Question: I just want to ask how to get this working.

I would love to build this into my own installer but I don't get it
well to be fair i have the script but it doesn't fit with my other scripts that are already in there here are my script
'''
[Code]
//////////////////////////////////////////////////////////////
//////////////////////////////////////////////////////////////
//////////////////////////////////////////////////////////////
//////////////////////////////////////////////////////////////
//////////////////////////////////////////////////////////////
/////ISTool generated Funktion to downlod additional files////
//////////////////////////////////////////////////////////////
//////////////////////////////////////////////////////////////
//////////////////////////////////////////////////////////////
// Function generated by ISTool.
function NextButtonClick(CurPage: Integer): Boolean;
begin
Result := istool_download(CurPage);
end;
//////////////////////////////////////////////////////////////
//////////////////////////////////////////////////////////////
//////////////////////////////////////////////////////////////
//////////////////////////////////////////////////////////////
//////////////////////////////////////////////////////////////
//////////////////////////////////////////////////////////////
//////////////////////////////////////////////////////////////
//////////////////////////////////////////////////////////////
//////////////////////////////////////////////////////////////
//////////////////////////////////////////////////////////////
/////////////////////////Own Components Page//////////////////
//////////////////////////////////////////////////////////////
//////////////////////////////////////////////////////////////
//////////////////////////////////////////////////////////////
//////////////////////////////////////////////////////////////
//////////////////////////////////////////////////////////////
type
TPositionStorage = array of Integer;
var
CompPageModified: Boolean;
CompPagePositions: TPositionStorage;
procedure SaveComponentsPage(out Storage: TPositionStorage);
begin
SetArrayLength(Storage, 15);
Storage[0] := WizardForm.Height;
Storage[1] := WizardForm.NextButton.Top;
Storage[2] := WizardForm.BackButton.Top;
Storage[3] := WizardForm.CancelButton.Top;
Storage[4] := WizardForm.ComponentsList.Height;
Storage[5] := WizardForm.OuterNotebook.Height;
Storage[6] := WizardForm.InnerNotebook.Height;
Storage[7] := WizardForm.Bevel.Top;
Storage[8] := WizardForm.BeveledLabel.Top;
Storage[9] := WizardForm.ComponentsDiskSpaceLabel.Top;
end;
procedure LoadComponentsPage(const Storage: TPositionStorage;
HeightOffset: Integer);
begin
if GetArrayLength(Storage) <> 15 then
RaiseException('Invalid storage array length.');
WizardForm.Height := Storage[0] + HeightOffset;
WizardForm.NextButton.Top := Storage[1] + HeightOffset;
WizardForm.BackButton.Top := Storage[2] + HeightOffset;
WizardForm.CancelButton.Top := Storage[3] + HeightOffset;
WizardForm.ComponentsList.Height := Storage[4] + HeightOffset;
WizardForm.OuterNotebook.Height := Storage[5] + HeightOffset;
WizardForm.InnerNotebook.Height := Storage[6] + HeightOffset;
WizardForm.Bevel.Top := Storage[7] + HeightOffset;
WizardForm.BeveledLabel.Top := Storage[8] + HeightOffset;
WizardForm.ComponentsDiskSpaceLabel.Top := Storage[9] + HeightOffset;
end;
procedure InitializeWizard;
begin
CompPageModified := False;
end;
procedure CurPageChanged(CurPageID: Integer);
begin
if CurpageID = wpSelectComponents then
begin
SaveComponentsPage(CompPagePositions);
LoadComponentsPage(CompPagePositions, 300);
CompPageModified := True;
end
else
if CompPageModified then
begin
LoadComponentsPage(CompPagePositions, 0);
CompPageModified := False;
end;
end;
//////////////////////////////////////////////////////////////
//////////////////////////////////////////////////////////////
//////////////////////////////////////////////////////////////
//////////////////////////////////////////////////////////////
//////////////////////////////////////////////////////////////
//////////////////////////////////////////////////////////////
//////////////////////////////////////////////////////////////
//////////////////////////////////////////////////////////////
//////////////////////////////////////////////////////////////
//////////////////////////////////////////////////////////////
//////////////////////////////////////////////////////////////
/////////////////////Update Check script /////////////////////
//////////////////////////////////////////////////////////////
//////////////////////////////////////////////////////////////
//////////////////////////////////////////////////////////////
//////////////////////////////////////////////////////////////
//////////////////////////////////////////////////////////////
procedure ExitProcess(exitCode:integer);
external 'ExitProcess@kernel32.dll stdcall';
var progress:TOutputProgressWizardPage;
var
NewInstallerPath:string;
procedure DownloadFinished(downloadPage:TWizardPage);
var ErrorCode:integer;
(* text:string; *)
begin
(*
Tell the user about the new installer. The message is pretty ugly if
NewInstallerPath is left at the default (The {tmp} directory)
text:=ITD_GetString(ITDS_Update_WillLaunchWithPath);
StringChangeEx(text, '%1', NewInstallerPath, true);
MsgBox(text, mbInformation, MB_OK);
*)
MsgBox(ITD_GetString(ITDS_Update_WillLaunch), mbInformation, MB_OK);
if ShellExec('open', NewInstallerPath, '/updated',
ExtractFilePath(NewInstallerPath), SW_SHOW, ewNoWait, ErrorCode) then
ExitProcess(1);
end;
{ Compare the version string 'this' against the version string 'that'. A version
string looks like: 1.3.2.100. Or possibly truncated: 1.3.
Returns a positive number if this>that, 0 if this=that and a negative number
if this<that.
}
function CompareVersions(this, that:string):integer;
var thisField, thatField:integer;
begin
while (length(this)>0) or (length(that)>0) do begin
if (pos('.',this)>0) then begin
//Read the first field from the string
thisField:=StrToIntDef(Copy(this, 1, pos('.',this)-1),0);
//Remove the first field from the string
this:=Copy(this, pos('.',this)+1, length(this));
end else begin
thisField:=StrToIntDef(this, 0);
this:='';
end;
if (pos('.',that)>0) then begin
//Read the first field from the string
thatField:=StrToIntDef(Copy(that, 1, pos('.',that)-1),0);
//Remove the first field from the string
that:=Copy(that, pos('.',that)+1, length(that));
end else begin
thatField:=StrToIntDef(that, 0);
that:='';
end;
if thisField>thatField then begin
result:=1;
exit;
end else if thisField<thatField then begin
result:=-1;
exit;
end;
end;
result:=0;
end;
procedure InitializeWizard();
var
downloadPage:TWizardpage;
begin
itd_init;
//Where the new installer should be saved to, can be anywhere.
NewInstallerPath:=ExpandConstant('{tmp}ddsmpi.exe');
{Create our own progress page for the initial download of a small
textfile from the server which says what the latest version is}
progress:=CreateOutputProgressPage(ITD_GetString(ITDS_Update_Caption),
ITD_GetString(ITDS_Update_Description));
//Create the ITD GUI so that we have it if we decide to download a new intaller version
downloadPage:=itd_downloadafter(wpWelcome);
{If the download succeeds, we will need to launch the new installer. The
callback is called if the download is successful.}
itd_afterSuccess:=@downloadfinished;
{If the download of the new installer fails, we still want to give the
user the option of continuing with the original installation}
itd_setoption('UI_AllowContinue','1');
end;
function NextButtonClick(curPageID:integer):boolean;
var
list, line:TStringList;
newavail:boolean;
i:integer;
ourVersion:string;
checkedSuccessfully:boolean;
text:string;
begin
result:=true;
if curPageID=wpWelcome then begin
//Are we being called by an updating setup? If so, don't ask to check for updates again!
for i:=1 to ParamCount do begin
if uppercase(ParamStr(i))='/UPDATED' then begin
exit;
end;
end;
//Offer to check for a new version for the user..
if MsgBox(ITD_GetString(ITDS_Update_WantToCheck), mbConfirmation, MB_YESNO) = IDYES then
begin
wizardform.show;
progress.Show;
progress.SetText(ITD_GetString(ITDS_Update_Checking),'');
progress.SetProgress(2,10);
try
newavail:=false;
checkedSuccessfully:=false;
GetVersionNumbersString(expandconstant('{srcexe}'), ourVersion);
if itd_downloadfile('http://www.sherlocksoftware.org/innotools/latestver.txt',expandconstant('{tmp}\latestver.txt'))=ITDERR_SUCCESS then begin
{ Now read the version from that file and see if it is newer.
The file has a really simple format:
2.0,"http://www.sherlocksoftware.org/innotools/example3%202.0.exe"
The installer version, a comma, and the URL where the new version can be downloaded.
}
list:=TStringList.create;
try
list.loadfromfile(expandconstant('{tmp}\latestver.txt'));
if list.count>0 then begin
line:=TStringList.create;
try
line.commatext:=list[0]; //Break down the line into its components
if line.count>=2 then begin
checkedSuccessfully:=true;
if CompareVersions(trim(line[0]), trim(ourVersion))>0 then begin
//Version is newer
text:=ITD_GetString(ITDS_Update_NewAvailable);
StringChangeEx(text, '%1', ourVersion, true); //"Current version" part of the string
StringChangeEx(text, '%2', line[0], true); //"New version" part of the string
if MsgBox(text, mbConfirmation, MB_YESNO)=IDYES then begin
itd_addFile(trim(line[1]), NewInstallerPath);
end;
end else begin
MsgBox(ITD_GetString(ITDS_Update_NoNewAvailable), mbInformation, MB_OK);
end;
end;
finally
line.free;
end;
end;
finally
list.free;
end;
end;
if not checkedSuccessfully then begin
text:=ITD_GetString(ITDS_Update_Failed);
StringChangeEx(text, '%1', ourVersion, true);
MsgBox(text, mbInformation, MB_OK);
end;
finally
progress.Hide;
end;
end;
end;
end;
//////////////////////////////////////////////////////////////
//////////////////////////////////////////////////////////////
//////////////////////////////////////////////////////////////
//////////////////////////////////////////////////////////////
'''
It's working fine without the "update script"
If I'm compile this I get the following error
'''
Duplicate Identifier 'initializewizard'
'''
How do I get these 3 scripts to work?
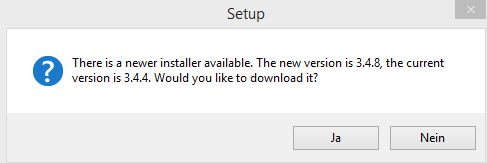
Answer: I've fixed the error in your code, you had defined 2 'InitializeWizard' procedures
'''
[Code]
procedure ExitProcess(uExitCode: UINT);
external 'ExitProcess@kernel32.dll stdcall';
type
TPositionStorage = array of Integer;
var
NewInstallerPath: string;
CompPageModified: Boolean;
CompPagePositions: TPositionStorage;
Progress: TOutputProgressWizardPage;
procedure SaveComponentsPage(out Storage: TPositionStorage);
begin
SetArrayLength(Storage, 15);
Storage[0] := WizardForm.Height;
Storage[1] := WizardForm.NextButton.Top;
Storage[2] := WizardForm.BackButton.Top;
Storage[3] := WizardForm.CancelButton.Top;
Storage[4] := WizardForm.ComponentsList.Height;
Storage[5] := WizardForm.OuterNotebook.Height;
Storage[6] := WizardForm.InnerNotebook.Height;
Storage[7] := WizardForm.Bevel.Top;
Storage[8] := WizardForm.BeveledLabel.Top;
Storage[9] := WizardForm.ComponentsDiskSpaceLabel.Top;
end;
procedure LoadComponentsPage(const Storage: TPositionStorage;
HeightOffset: Integer);
begin
if GetArrayLength(Storage) <> 15 then
RaiseException('Invalid storage array length.');
WizardForm.Height := Storage[0] + HeightOffset;
WizardForm.NextButton.Top := Storage[1] + HeightOffset;
WizardForm.BackButton.Top := Storage[2] + HeightOffset;
WizardForm.CancelButton.Top := Storage[3] + HeightOffset;
WizardForm.ComponentsList.Height := Storage[4] + HeightOffset;
WizardForm.OuterNotebook.Height := Storage[5] + HeightOffset;
WizardForm.InnerNotebook.Height := Storage[6] + HeightOffset;
WizardForm.Bevel.Top := Storage[7] + HeightOffset;
WizardForm.BeveledLabel.Top := Storage[8] + HeightOffset;
WizardForm.ComponentsDiskSpaceLabel.Top := Storage[9] + HeightOffset;
end;
procedure CurPageChanged(CurPageID: Integer);
begin
if CurpageID = wpSelectComponents then
begin
SaveComponentsPage(CompPagePositions);
LoadComponentsPage(CompPagePositions, 300);
CompPageModified := True;
end
else
if CompPageModified then
begin
LoadComponentsPage(CompPagePositions, 0);
CompPageModified := False;
end;
end;
procedure DownloadFinished(DownloadPage: TWizardPage);
var
ErrorCode: Integer;
begin
MsgBox(ITD_GetString(ITDS_Update_WillLaunch), mbInformation, MB_OK);
if ShellExec('open', NewInstallerPath, '/updated',
ExtractFilePath(NewInstallerPath), SW_SHOW, ewNoWait, ErrorCode)
then
ExitProcess(1);
end;
function CompareVersions(this, that:string):integer;
var thisField, thatField:integer;
begin
while (length(this)>0) or (length(that)>0) do begin
if (pos('.',this)>0) then begin
//Read the first field from the string
thisField:=StrToIntDef(Copy(this, 1, pos('.',this)-1),0);
//Remove the first field from the string
this:=Copy(this, pos('.',this)+1, length(this));
end else begin
thisField:=StrToIntDef(this, 0);
this:='';
end;
if (pos('.',that)>0) then begin
//Read the first field from the string
thatField:=StrToIntDef(Copy(that, 1, pos('.',that)-1),0);
//Remove the first field from the string
that:=Copy(that, pos('.',that)+1, length(that));
end else begin
thatField:=StrToIntDef(that, 0);
that:='';
end;
if thisField>thatField then begin
result:=1;
exit;
end else if thisField<thatField then begin
result:=-1;
exit;
end;
end;
result:=0;
end;
procedure InitializeWizard();
var
downloadPage:TWizardpage;
begin
itd_init;
CompPageModified := False;
//Where the new installer should be saved to, can be anywhere.
NewInstallerPath:=ExpandConstant('{tmp}ddsmpi.exe');
{Create our own progress page for the initial download of a small
textfile from the server which says what the latest version is}
progress:=CreateOutputProgressPage(ITD_GetString(ITDS_Update_Caption),
ITD_GetString(ITDS_Update_Description));
//Create the ITD GUI so that we have it if we decide to download a new intaller version
downloadPage:=itd_downloadafter(wpWelcome);
{If the download succeeds, we will need to launch the new installer. The
callback is called if the download is successful.}
itd_afterSuccess:=@downloadfinished;
{If the download of the new installer fails, we still want to give the
user the option of continuing with the original installation}
itd_setoption('UI_AllowContinue','1');
end;
function NextButtonClick(curPageID:integer):boolean;
var
list, line:TStringList;
newavail:boolean;
i:integer;
ourVersion:string;
checkedSuccessfully:boolean;
text:string;
begin
result:=true;
if curPageID=wpWelcome then begin
//Are we being called by an updating setup? If so, don't ask to check for updates again!
for i:=1 to ParamCount do begin
if uppercase(ParamStr(i))='/UPDATED' then begin
exit;
end;
end;
//Offer to check for a new version for the user..
if MsgBox(ITD_GetString(ITDS_Update_WantToCheck), mbConfirmation, MB_YESNO) = IDYES then
begin
wizardform.show;
progress.Show;
progress.SetText(ITD_GetString(ITDS_Update_Checking),'');
progress.SetProgress(2,10);
try
newavail:=false;
checkedSuccessfully:=false;
GetVersionNumbersString(expandconstant('{srcexe}'), ourVersion);
if itd_downloadfile('http://www.sherlocksoftware.org/innotools/latestver.txt',expandconstant('{tmp}\latestver.txt'))=ITDERR_SUCCESS then begin
{ Now read the version from that file and see if it is newer.
The file has a really simple format:
2.0,"http://www.sherlocksoftware.org/innotools/example3%202.0.exe"
The installer version, a comma, and the URL where the new version can be downloaded.
}
list:=TStringList.create;
try
list.loadfromfile(expandconstant('{tmp}\latestver.txt'));
if list.count>0 then begin
line:=TStringList.create;
try
line.commatext:=list[0]; //Break down the line into its components
if line.count>=2 then begin
checkedSuccessfully:=true;
if CompareVersions(trim(line[0]), trim(ourVersion))>0 then begin
//Version is newer
text:=ITD_GetString(ITDS_Update_NewAvailable);
StringChangeEx(text, '%1', ourVersion, true); //"Current version" part of the string
StringChangeEx(text, '%2', line[0], true); //"New version" part of the string
if MsgBox(text, mbConfirmation, MB_YESNO)=IDYES then begin
itd_addFile(trim(line[1]), NewInstallerPath);
end;
end else begin
MsgBox(ITD_GetString(ITDS_Update_NoNewAvailable), mbInformation, MB_OK);
end;
end;
finally
line.free;
end;
end;
finally
list.free;
end;
end;
if not checkedSuccessfully then begin
text:=ITD_GetString(ITDS_Update_Failed);
StringChangeEx(text, '%1', ourVersion, true);
MsgBox(text, mbInformation, MB_OK);
end;
finally
progress.Hide;
end;
end;
end;
end;
'''